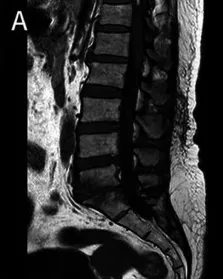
At 1.5-year follow-up, Axial T1-enhanced image of the cervical.
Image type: radiology (mri)